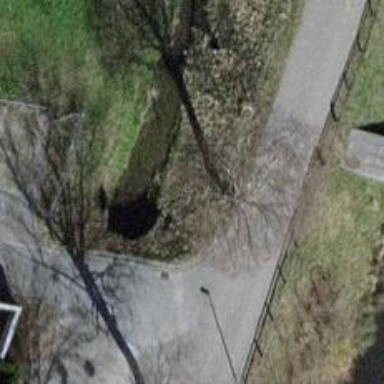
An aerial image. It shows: Drain passing through tunnel.